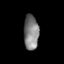
Tissue: lung
Cell type: Endothelial cells
Senescence score: 0.1977
Nuclear area (px): 506
Mean DAPI intensity: 128.625